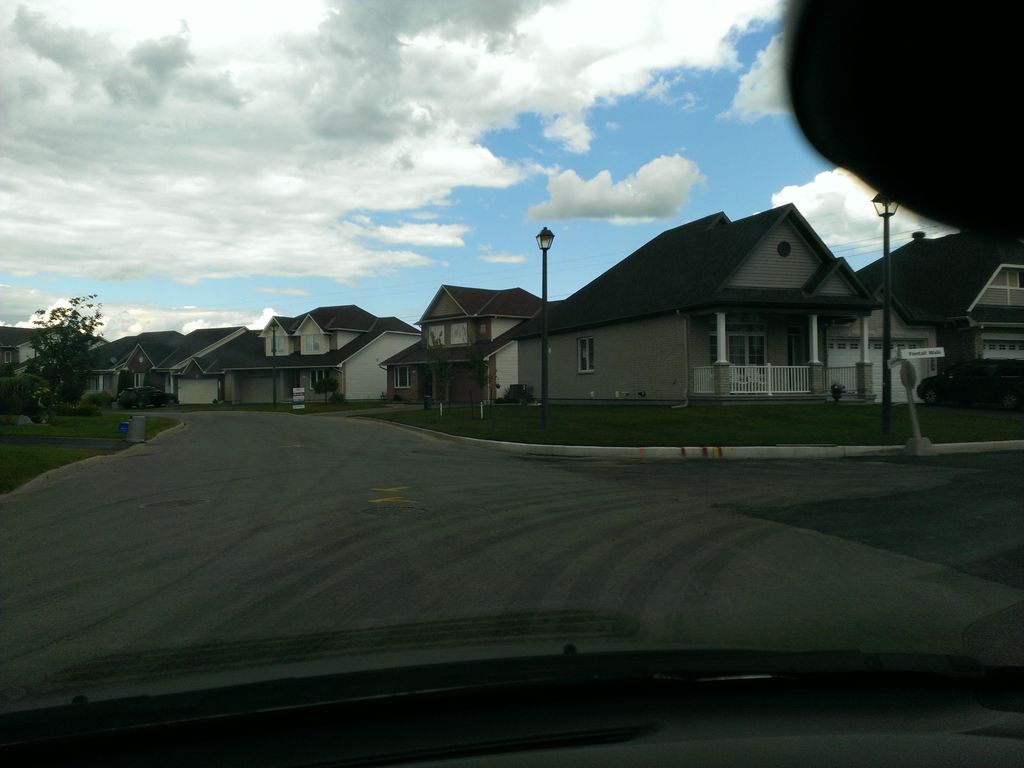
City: ottawa-gatineau